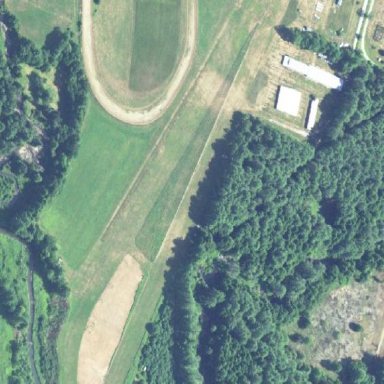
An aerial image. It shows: Runway at the airport covered in grass.